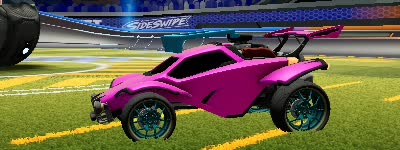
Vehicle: octane